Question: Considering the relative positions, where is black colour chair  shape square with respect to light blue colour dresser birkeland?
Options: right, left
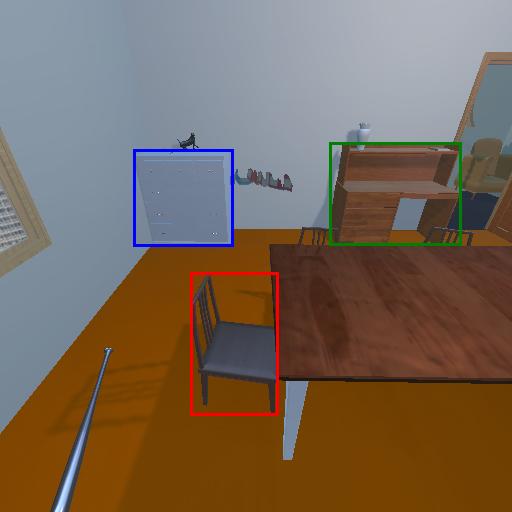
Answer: right